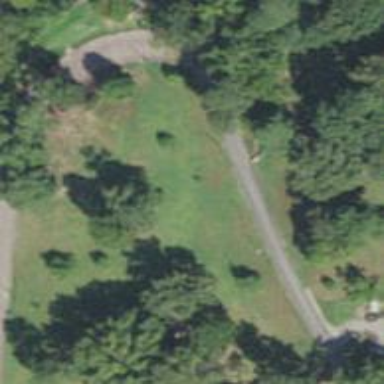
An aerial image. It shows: Disc golf hole.